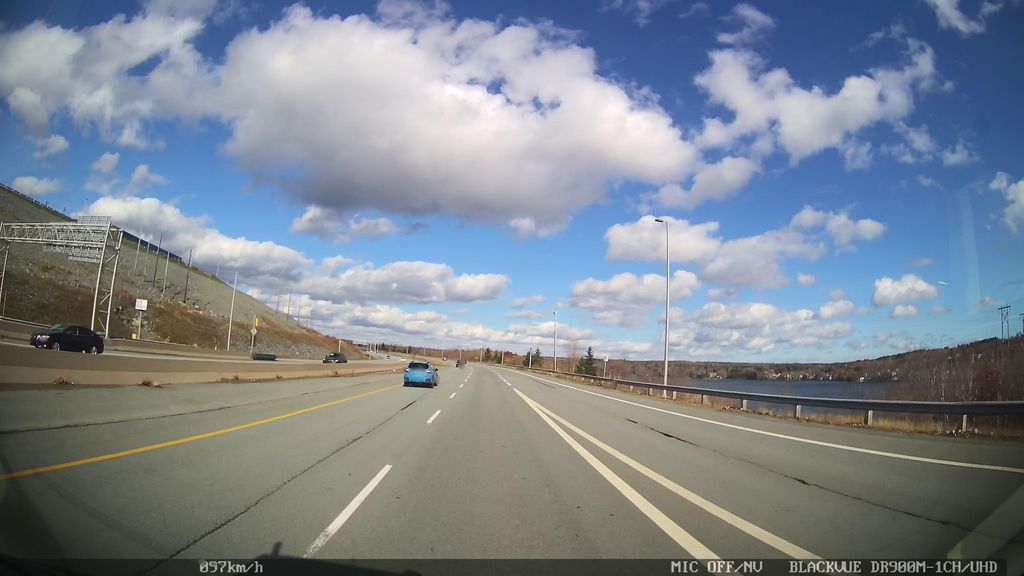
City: halifax